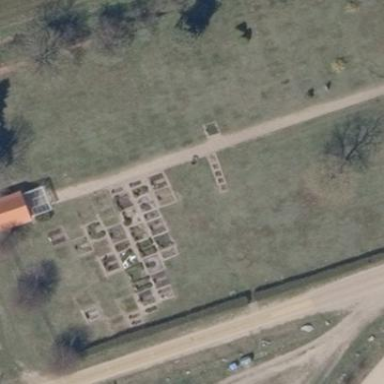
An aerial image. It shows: Cemetery.